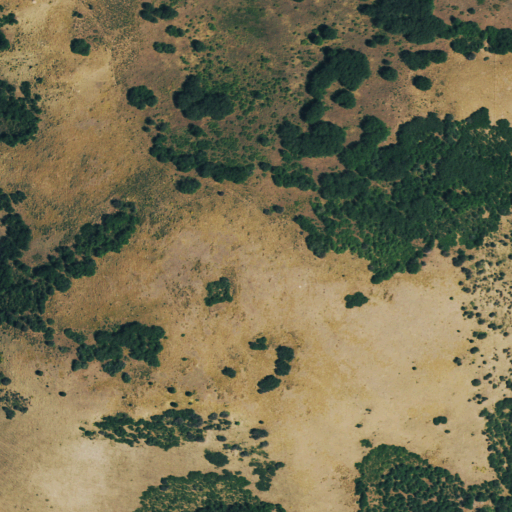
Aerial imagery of mountain in Colorado named The Butterfly containing shrub, deciduous forest, grassland, and evergreen forest